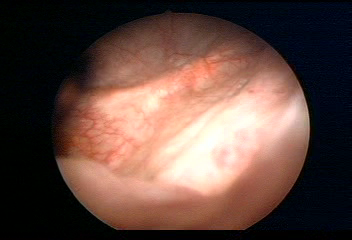
Modality: WLC
Class: Normal mucosa
Bladder cancer association: No